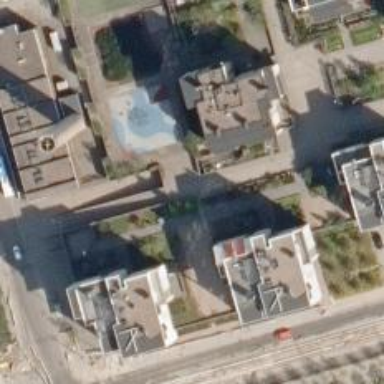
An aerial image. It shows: Living street.